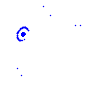
Particle: kaon